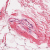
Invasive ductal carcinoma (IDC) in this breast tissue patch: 0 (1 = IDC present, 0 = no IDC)